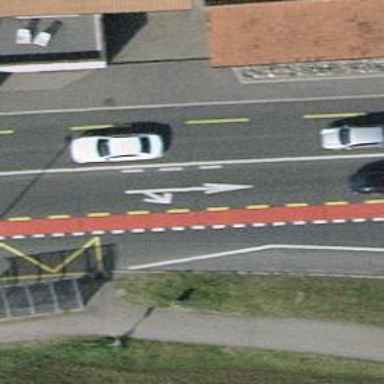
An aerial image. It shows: Primary highway with asphalt surface. There is cycle lane on the left side of the road.